Question: I know there are other topics about that, but nothing worked.
In my webpage, I allow to download some configuration files
I'm using this code:
'''
public ActionResult DownloadConfigurationFiles()
{
var stream = this.HttpContext.GetSessionObj<byte[]>((int)WebVariable.ConfigurationFilesStream);
if (stream == null)
{
return HttpNotFound();
}
this.HttpContext.ClearSessionObj((int)WebVariable.ConfigurationFilesStream);
return File(stream, "application/x-7z-compressed", "ConfigurationFiles.7z"); // octet-stream
}
'''
It works perfectly the first time, when when I try again few second later, I download the 7z file, but when I want to open it, I have this error:

When I step into the code, it's always the same as the first try when it succeeded... so I don't know why my archive is corrupt..? Is there any way to validate that the archive we build is a valid 7z file?
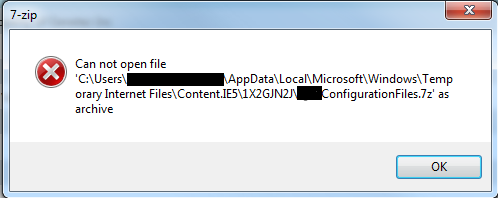
Answer: <URL>
Seems like arrays - reference type, you should copy bytes into stream for example, only then remove your session object.
'''
public ActionResult DownloadConfigurationFiles()
{
var bytes = this.HttpContext.GetSessionObj<byte[]>(idx_here);
if (bytes != null) // check existance
{
var target = new MemoryStream(bytes); // <-- don't use USING!
this.HttpContext.ClearSessionObj(idx_here);
return File(target, mime, file_name);
}
return HttpNotFound();
}
'''
think it helps.